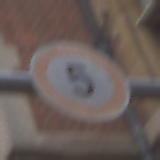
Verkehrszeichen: Geschwindigkeit5
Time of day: Midday
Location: Outdoor (Urban)
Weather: Overcast
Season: NotSpecified
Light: Natural